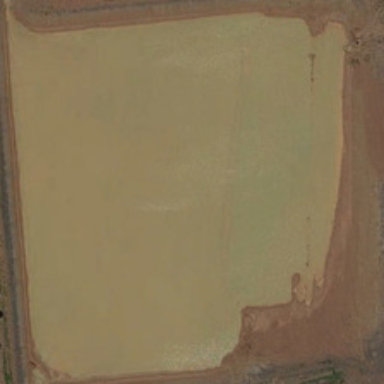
A row of green trees are near an almost square khaki pond .